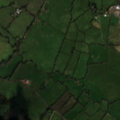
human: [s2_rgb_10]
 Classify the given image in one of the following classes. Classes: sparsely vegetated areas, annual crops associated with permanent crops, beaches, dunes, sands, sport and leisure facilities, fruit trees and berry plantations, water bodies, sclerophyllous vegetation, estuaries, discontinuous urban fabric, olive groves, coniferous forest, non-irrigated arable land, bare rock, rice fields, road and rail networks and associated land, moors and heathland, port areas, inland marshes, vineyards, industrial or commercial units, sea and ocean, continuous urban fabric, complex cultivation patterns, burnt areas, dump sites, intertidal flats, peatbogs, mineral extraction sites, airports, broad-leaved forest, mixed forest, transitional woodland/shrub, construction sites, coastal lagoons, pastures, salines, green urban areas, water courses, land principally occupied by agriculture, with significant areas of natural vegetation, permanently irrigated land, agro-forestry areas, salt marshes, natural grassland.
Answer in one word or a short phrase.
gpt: pastures, mixed forest